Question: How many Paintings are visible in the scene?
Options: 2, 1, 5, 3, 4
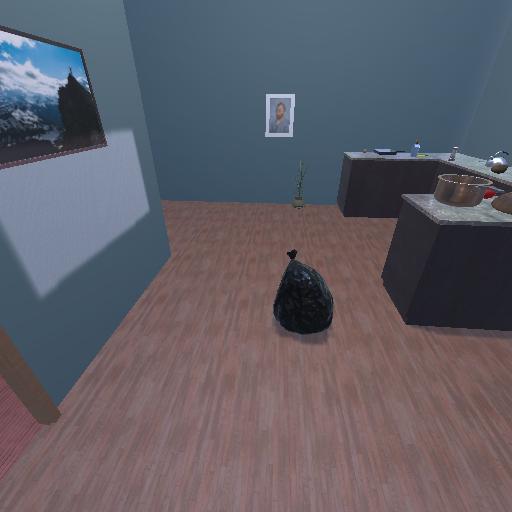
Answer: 2